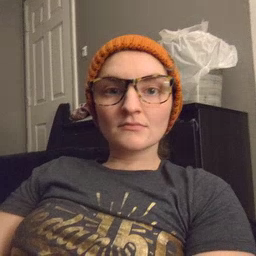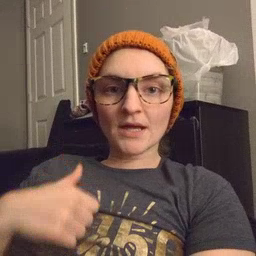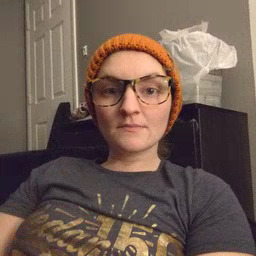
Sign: bath